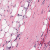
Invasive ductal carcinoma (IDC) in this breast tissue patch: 0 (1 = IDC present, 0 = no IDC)